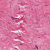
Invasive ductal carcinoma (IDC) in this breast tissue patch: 0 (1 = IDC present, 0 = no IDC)